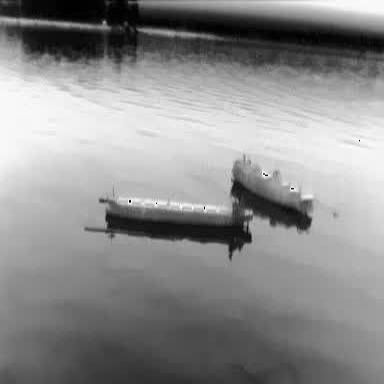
There is a liner in the infrared image.